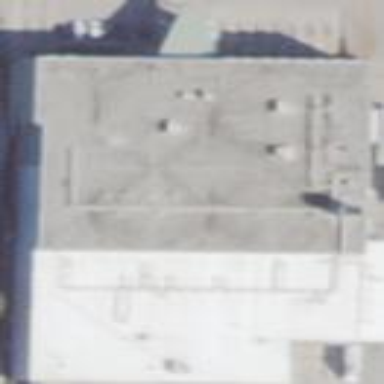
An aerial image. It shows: Building.